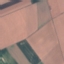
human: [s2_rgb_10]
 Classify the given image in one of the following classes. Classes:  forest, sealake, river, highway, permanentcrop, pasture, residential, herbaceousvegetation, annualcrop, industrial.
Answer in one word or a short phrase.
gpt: AnnualCrop